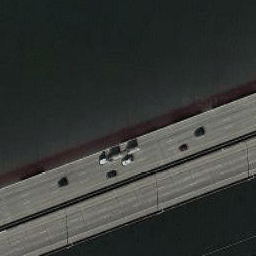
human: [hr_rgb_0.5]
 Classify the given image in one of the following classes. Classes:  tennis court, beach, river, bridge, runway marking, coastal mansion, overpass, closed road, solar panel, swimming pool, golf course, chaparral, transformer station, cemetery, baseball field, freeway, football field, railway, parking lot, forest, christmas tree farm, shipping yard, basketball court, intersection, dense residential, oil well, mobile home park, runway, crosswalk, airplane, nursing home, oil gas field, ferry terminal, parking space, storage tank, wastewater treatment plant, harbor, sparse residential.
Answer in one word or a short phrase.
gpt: bridge